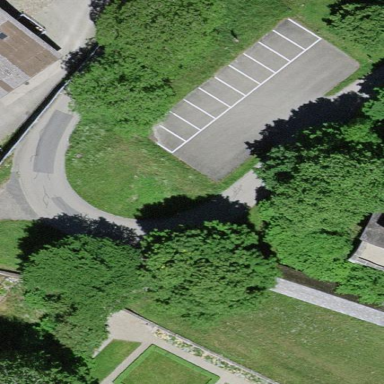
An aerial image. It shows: Parking area.